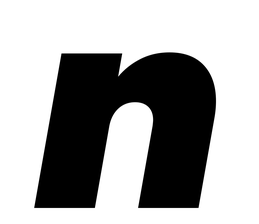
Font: Poppins-BlackItalic